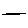
Label: line